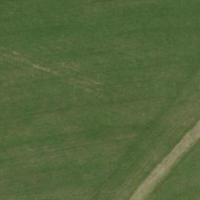
EUNIS habitat code: 52
Species observed at this site:
Anthus spinoletta